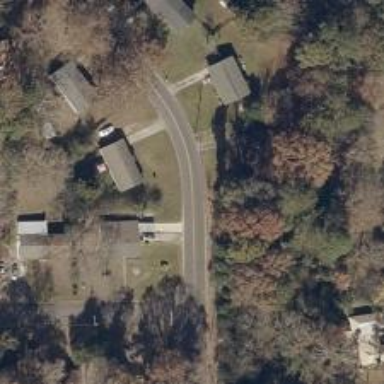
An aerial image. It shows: Residential road.